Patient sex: M
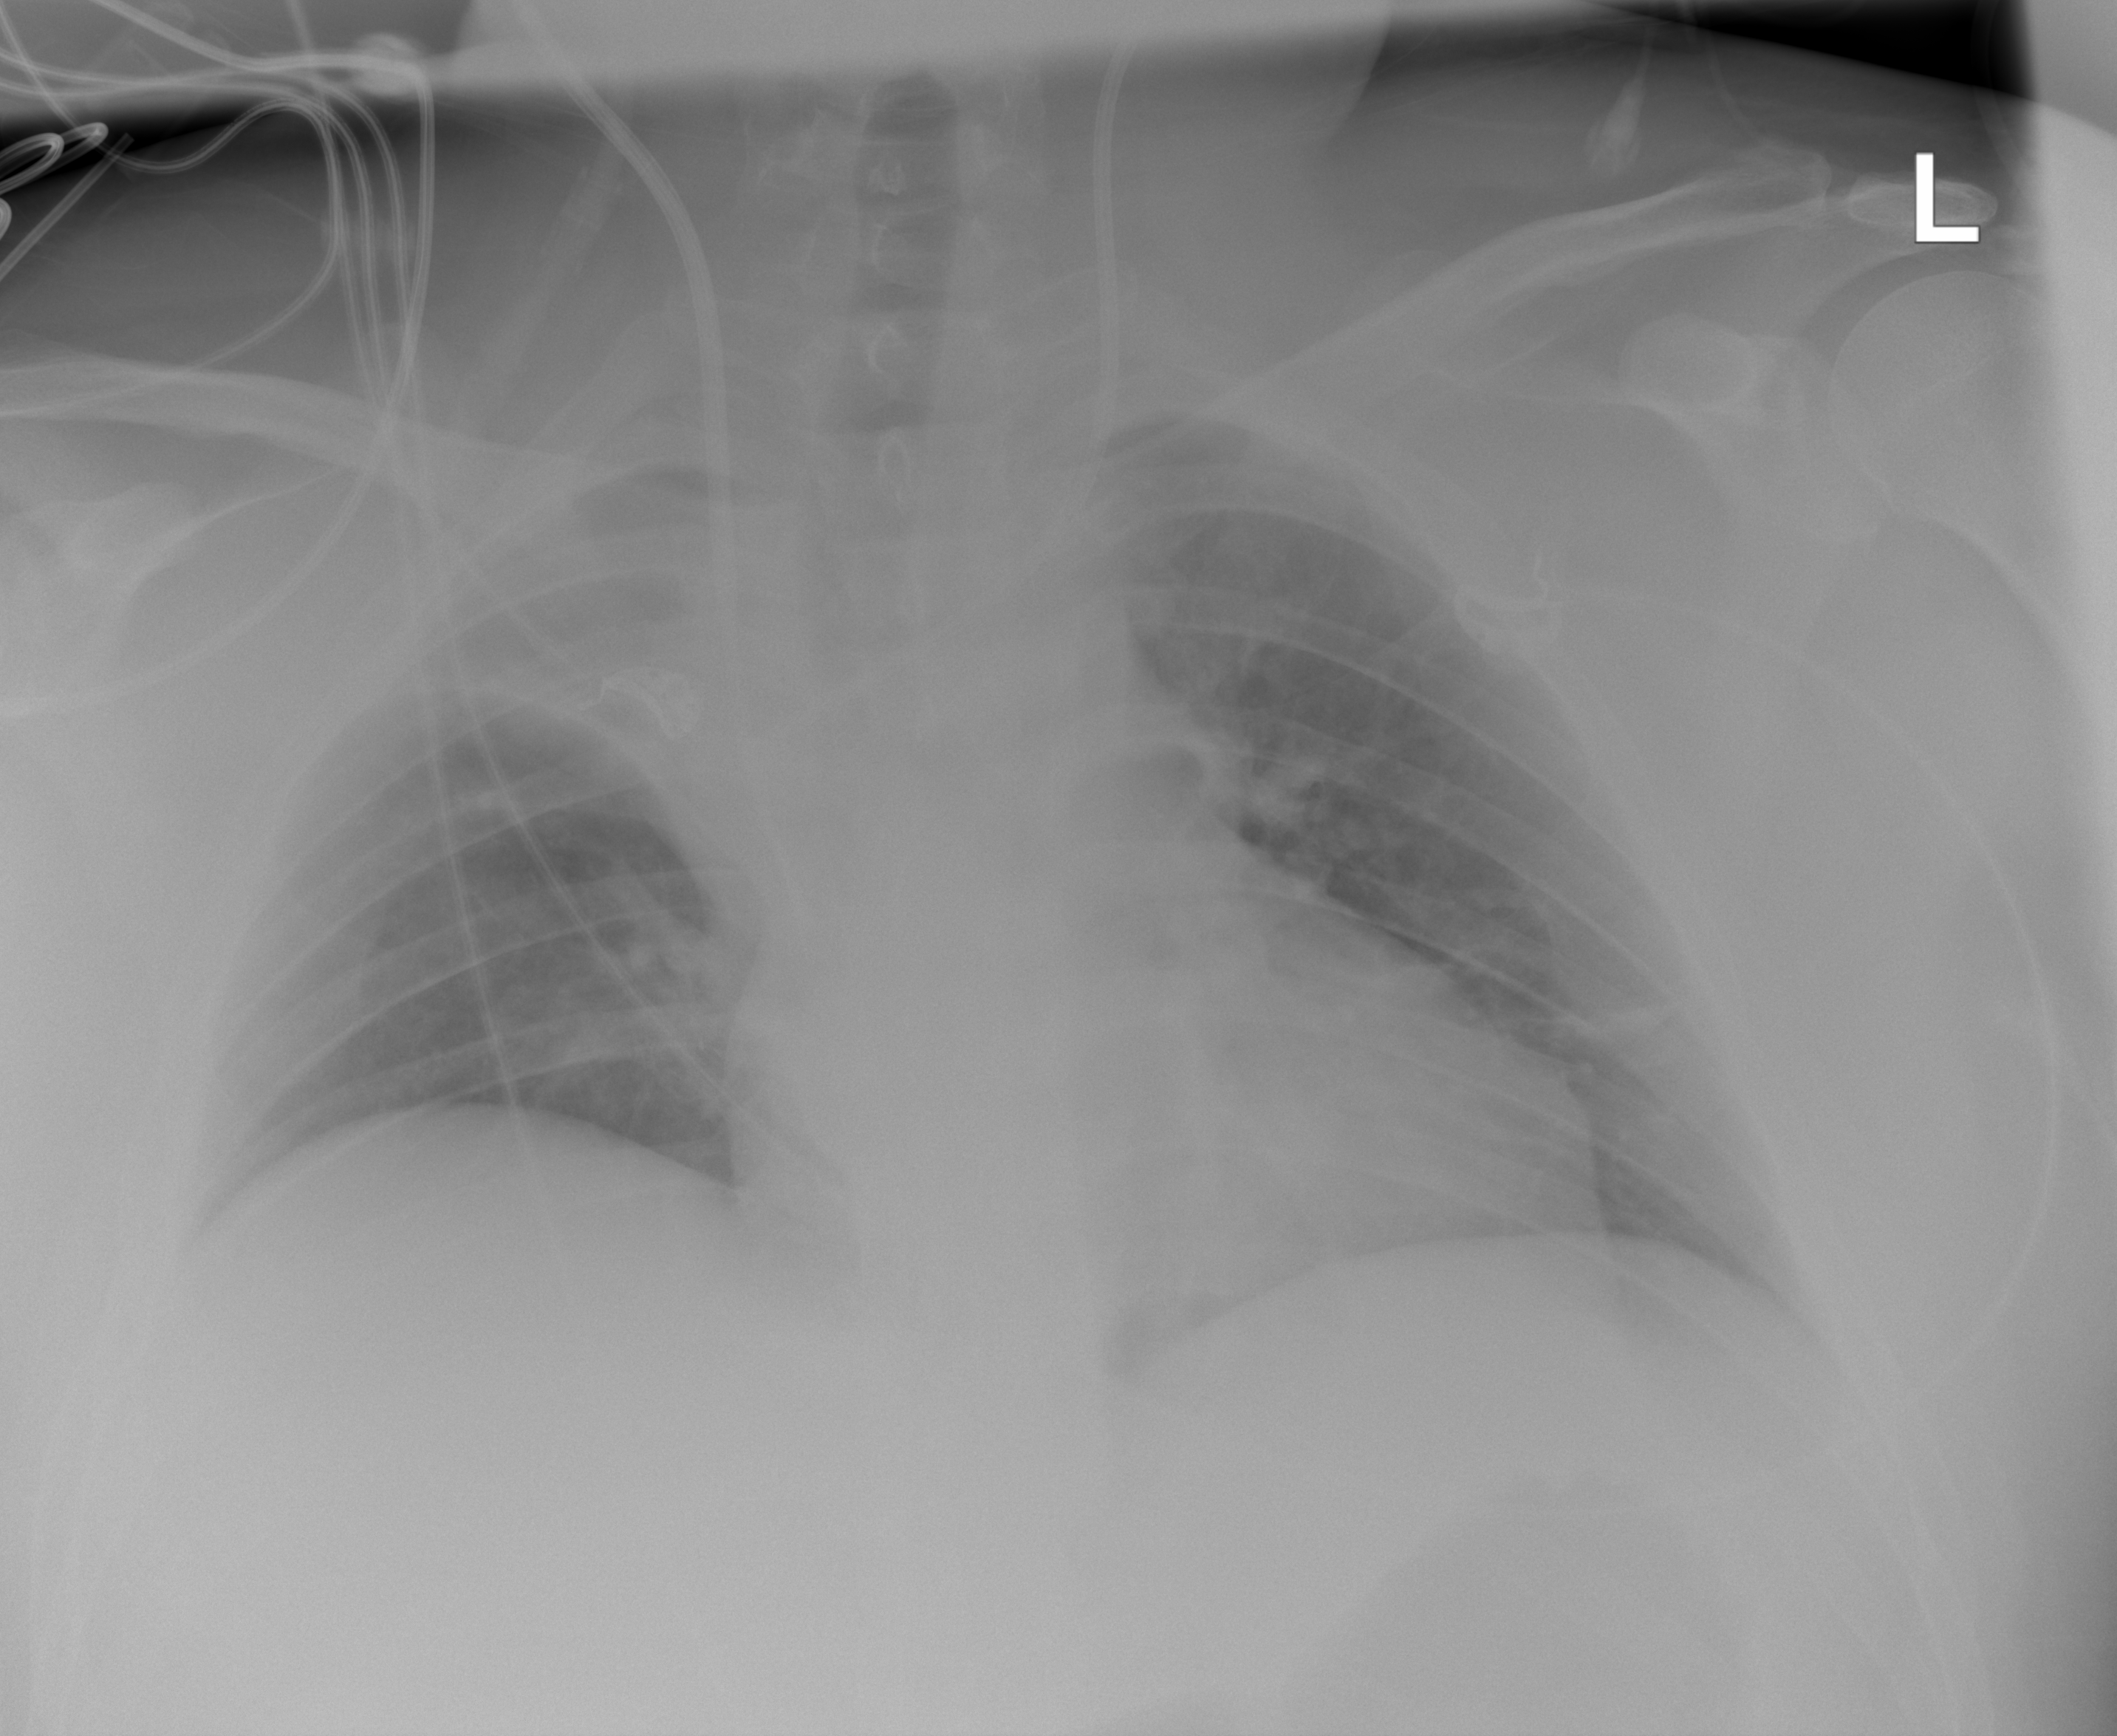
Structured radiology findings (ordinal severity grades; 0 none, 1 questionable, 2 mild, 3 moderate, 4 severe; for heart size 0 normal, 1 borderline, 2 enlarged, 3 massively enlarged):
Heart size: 2
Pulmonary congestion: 0
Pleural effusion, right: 0
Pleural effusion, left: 0
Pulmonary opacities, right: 0
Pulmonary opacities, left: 0
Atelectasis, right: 3
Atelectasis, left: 0